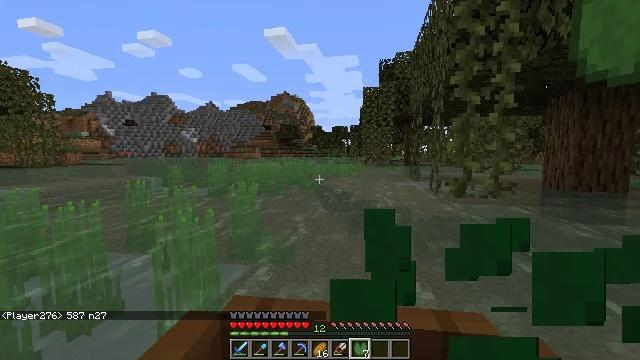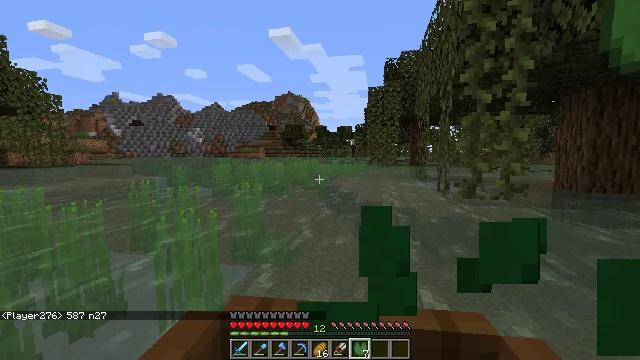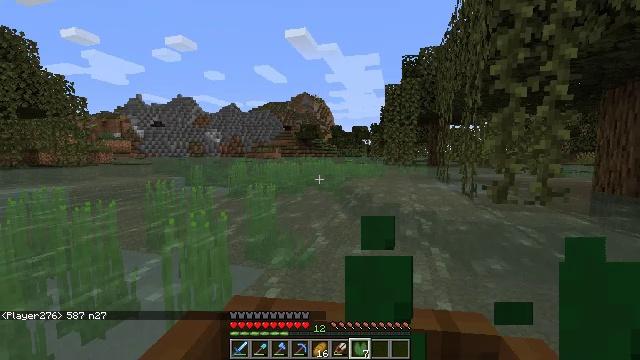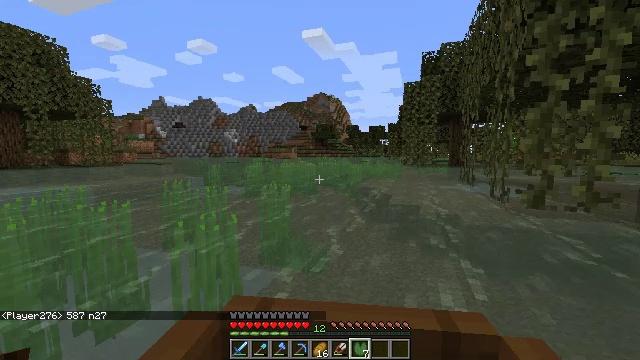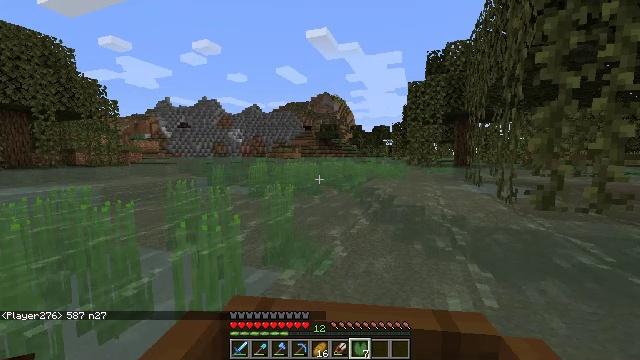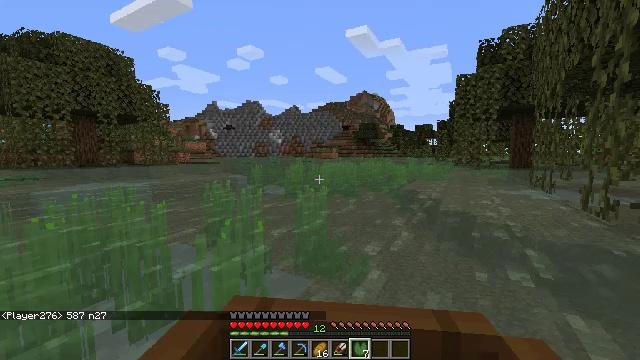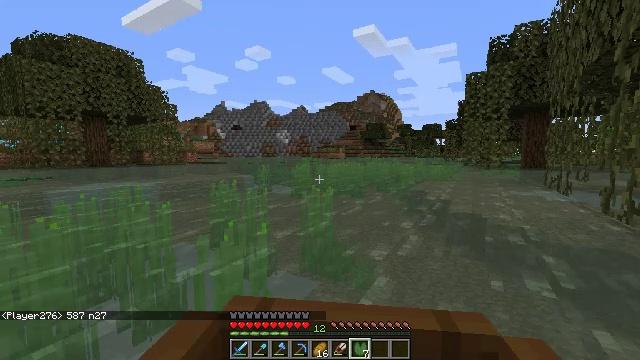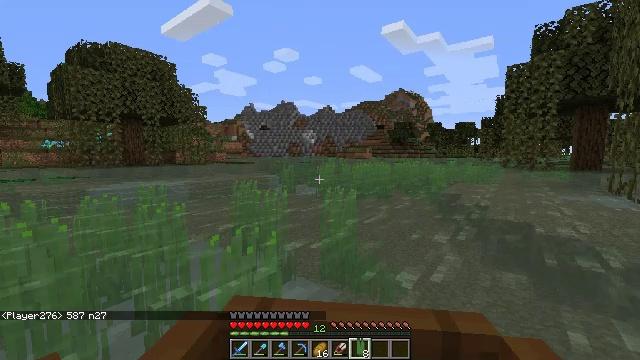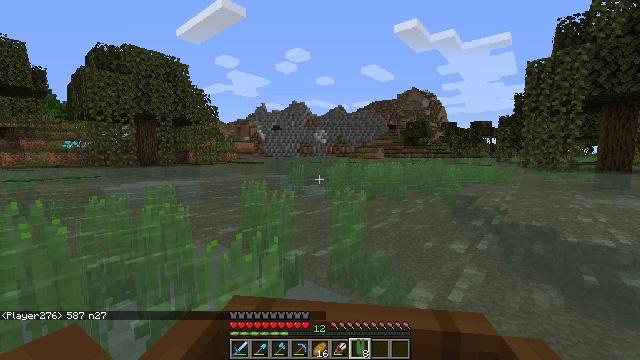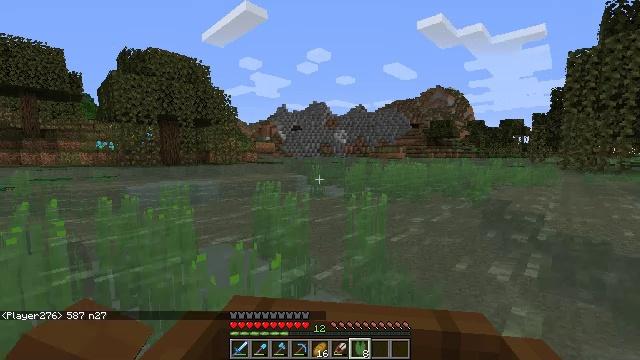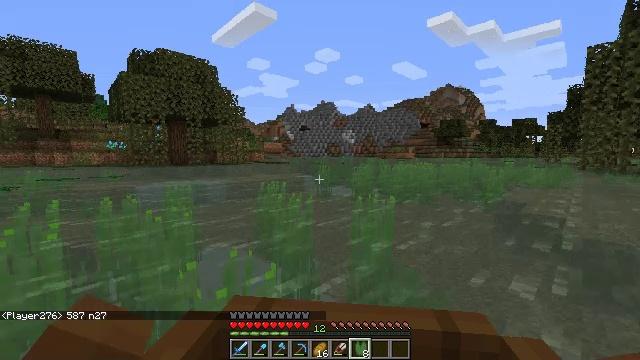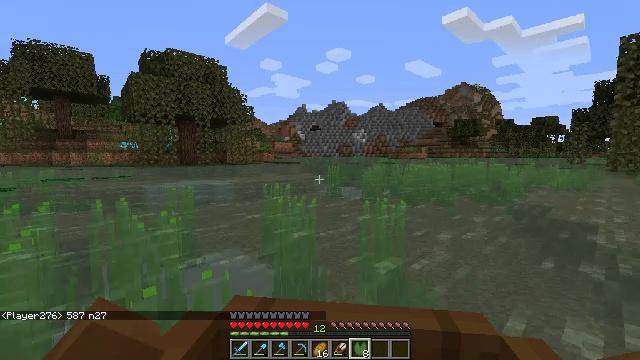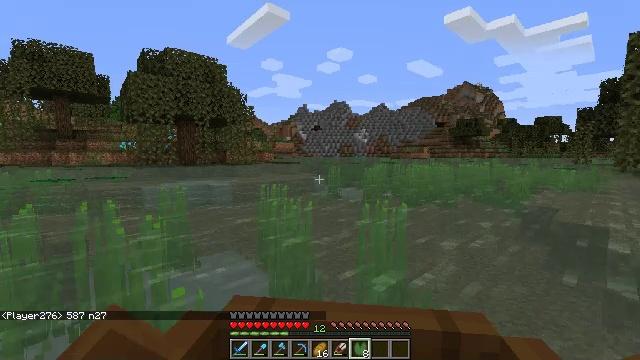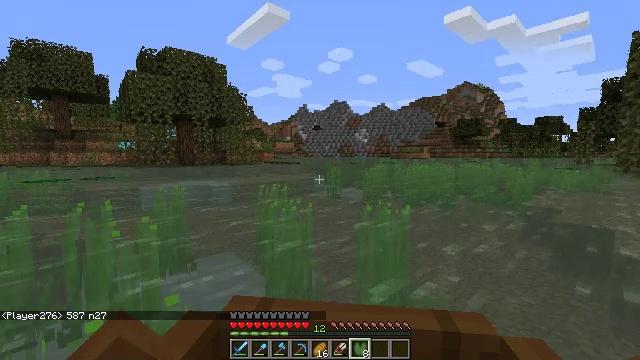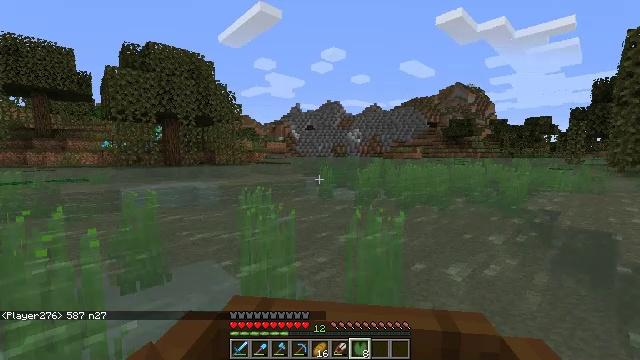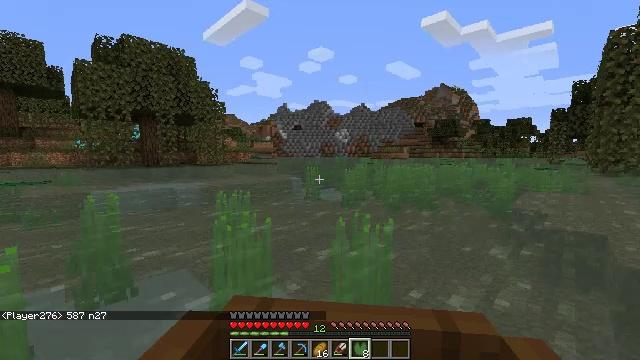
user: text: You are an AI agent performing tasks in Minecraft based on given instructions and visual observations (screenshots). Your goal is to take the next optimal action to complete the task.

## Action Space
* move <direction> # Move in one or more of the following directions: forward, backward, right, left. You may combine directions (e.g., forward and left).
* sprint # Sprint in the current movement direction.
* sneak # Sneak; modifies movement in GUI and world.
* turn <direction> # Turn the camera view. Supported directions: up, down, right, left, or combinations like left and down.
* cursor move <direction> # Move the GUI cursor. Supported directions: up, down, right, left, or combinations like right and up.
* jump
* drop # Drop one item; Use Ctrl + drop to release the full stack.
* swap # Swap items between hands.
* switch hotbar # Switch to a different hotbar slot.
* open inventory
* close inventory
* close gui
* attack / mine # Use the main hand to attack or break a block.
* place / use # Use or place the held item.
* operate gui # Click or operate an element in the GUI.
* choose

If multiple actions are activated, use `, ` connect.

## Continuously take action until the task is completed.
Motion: motion action
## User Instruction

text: Break the seagrass in the ocean.
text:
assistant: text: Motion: move forward and move left
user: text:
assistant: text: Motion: move forward and move left
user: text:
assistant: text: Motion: move forward and move left
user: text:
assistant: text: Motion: move forward and move left
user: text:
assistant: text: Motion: move forward
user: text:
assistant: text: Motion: move forward
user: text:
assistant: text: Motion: move forward
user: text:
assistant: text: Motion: move forward
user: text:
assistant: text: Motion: move forward
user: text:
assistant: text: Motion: move forward and move right
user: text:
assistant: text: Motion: move forward and move right
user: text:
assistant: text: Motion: move forward and move right
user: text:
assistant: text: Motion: move forward and move right
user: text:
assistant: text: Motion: move forward and move right
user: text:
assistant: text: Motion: move forward and move right
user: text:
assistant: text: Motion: move forward and move right
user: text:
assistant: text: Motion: move forward and move right
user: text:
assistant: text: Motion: move forward and move right
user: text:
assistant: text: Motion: move forward and move right
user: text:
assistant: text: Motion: move forward
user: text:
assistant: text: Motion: move forward
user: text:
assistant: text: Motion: move forward
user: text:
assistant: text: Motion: move forward
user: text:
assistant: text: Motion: move forward
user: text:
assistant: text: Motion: move forward
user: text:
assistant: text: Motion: move forward
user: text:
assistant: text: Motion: move forward
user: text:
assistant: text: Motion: move forward
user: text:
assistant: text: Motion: move forward
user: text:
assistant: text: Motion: move forward and move right